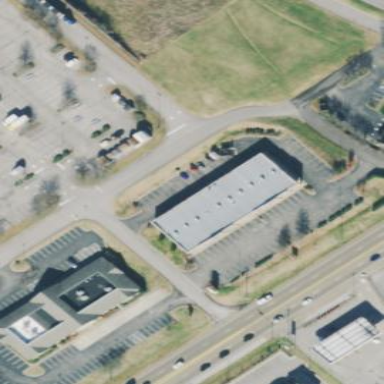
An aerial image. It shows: Building.